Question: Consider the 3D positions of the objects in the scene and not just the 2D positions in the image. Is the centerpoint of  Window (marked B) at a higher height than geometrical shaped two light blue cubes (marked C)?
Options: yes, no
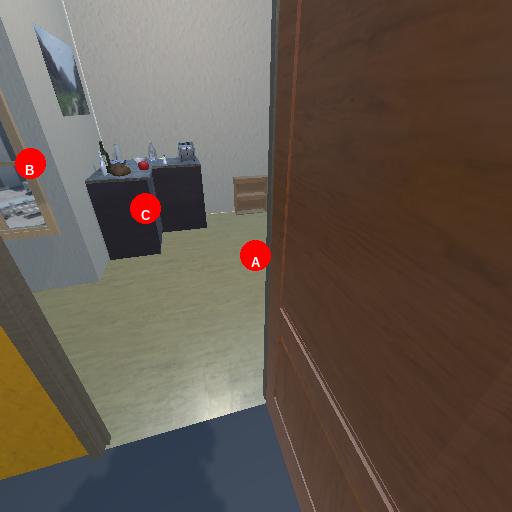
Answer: yes